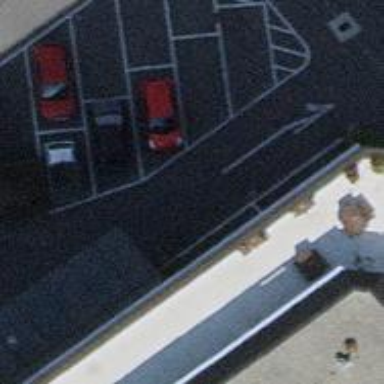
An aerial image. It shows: Parking aisle road that goes through building passage tunnel.